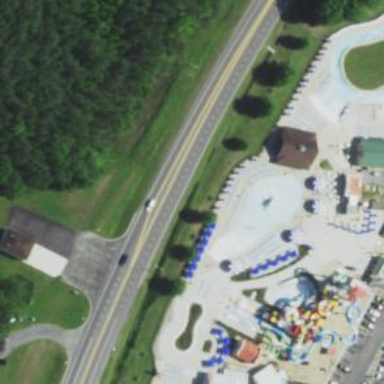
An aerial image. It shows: Lifeguard on duty.